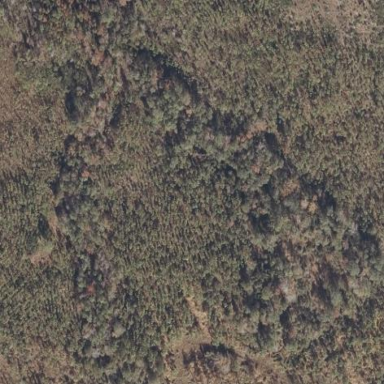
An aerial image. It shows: Mixed woodland with various types of leaves.